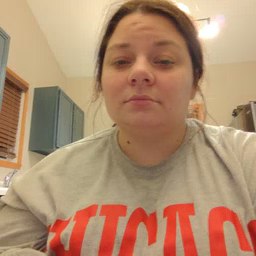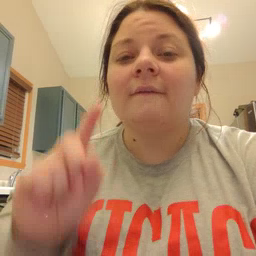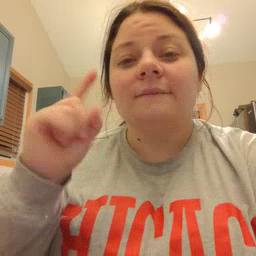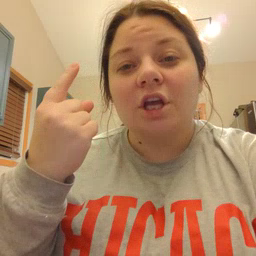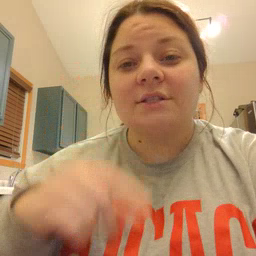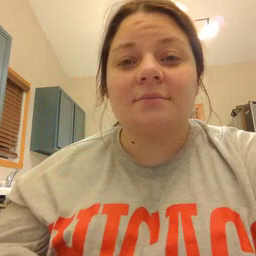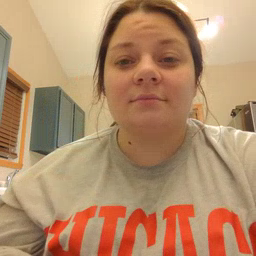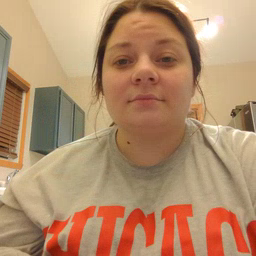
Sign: first